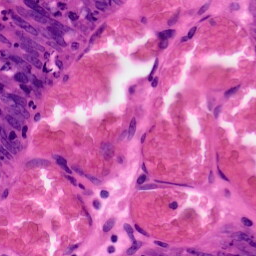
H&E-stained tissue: Colon